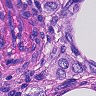
Metastatic tissue present: yes